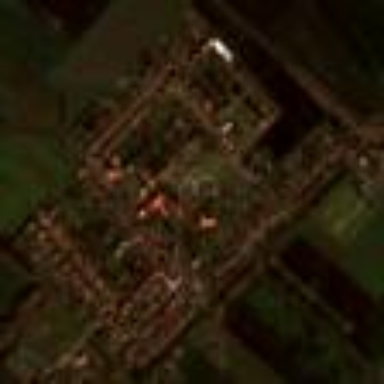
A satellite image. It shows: Residential area.